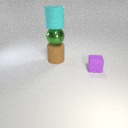
large green metal sphere above large brown rubber cylinder